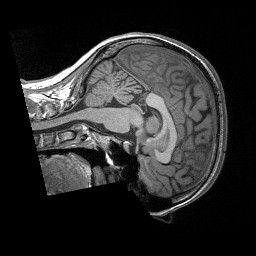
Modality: T1w
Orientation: sagittal
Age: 28
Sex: female
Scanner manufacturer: siemens
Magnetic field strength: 3 T
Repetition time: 1.9 s
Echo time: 0.00252 s